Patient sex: M
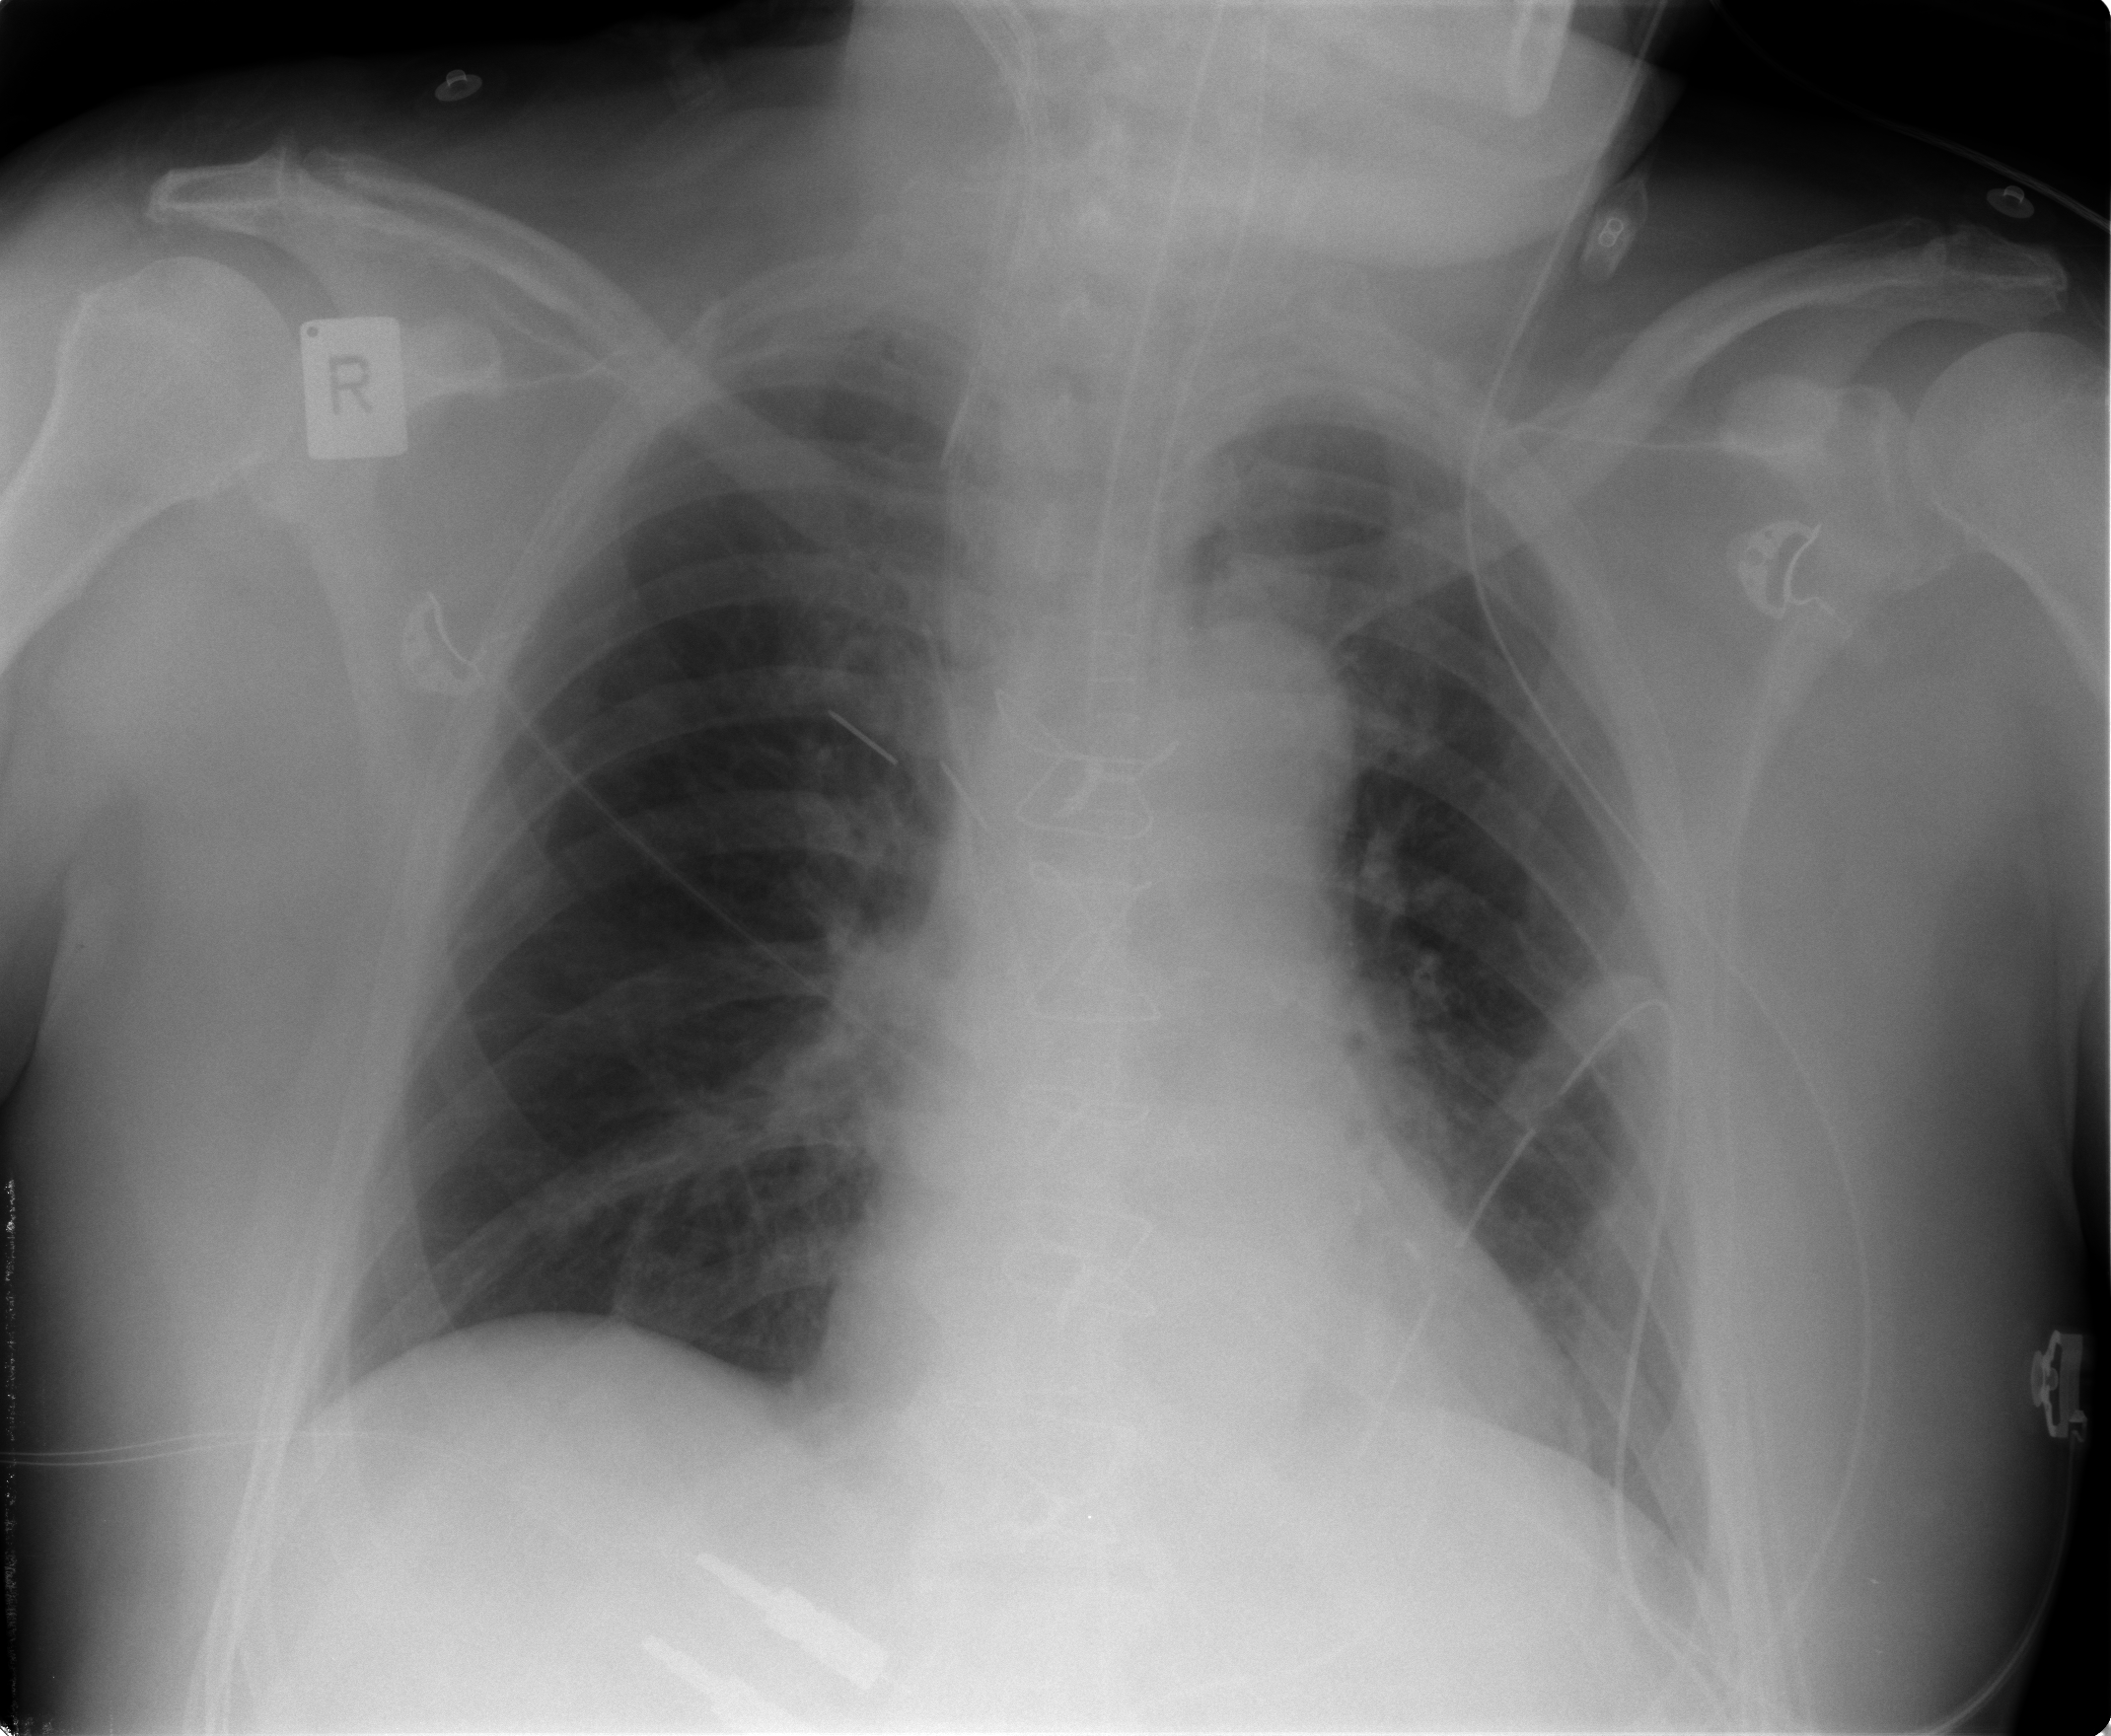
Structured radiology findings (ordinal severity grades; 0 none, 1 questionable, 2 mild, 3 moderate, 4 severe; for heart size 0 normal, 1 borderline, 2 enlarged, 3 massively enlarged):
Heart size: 0
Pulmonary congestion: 1
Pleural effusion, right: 0
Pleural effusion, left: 0
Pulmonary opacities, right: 0
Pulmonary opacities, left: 0
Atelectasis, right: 1
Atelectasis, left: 2